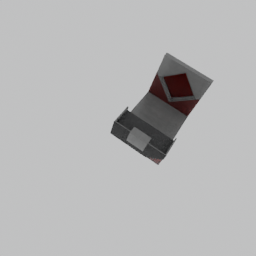
Label: architecture